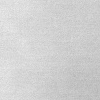
Atmospheric dust classification: dusty